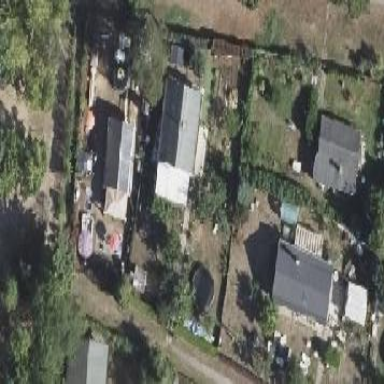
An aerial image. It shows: Plot in the allotments.